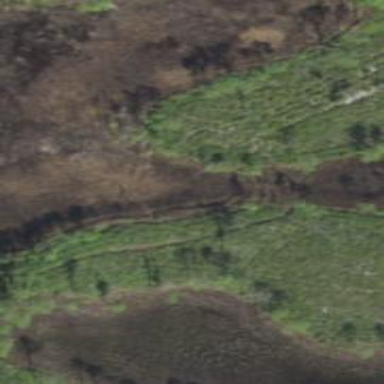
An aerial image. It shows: Marsh wetland.